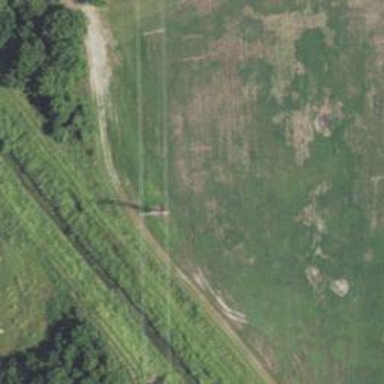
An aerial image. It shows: Power tower.